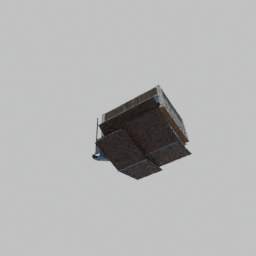
Label: architecture